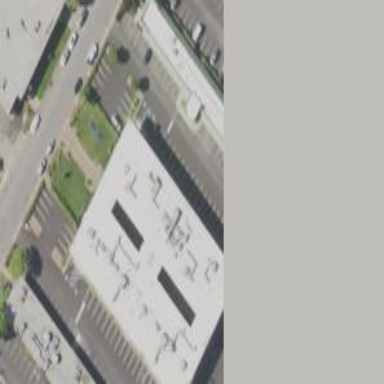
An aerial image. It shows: Building.